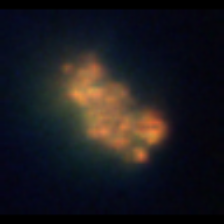
Taxon: Unknown_detritus
Group: Unknown